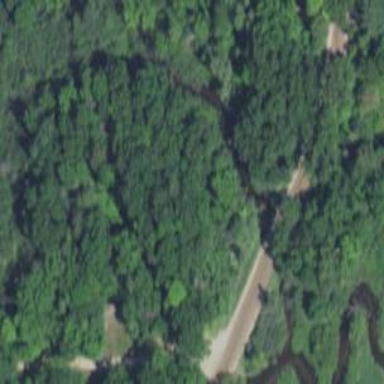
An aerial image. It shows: Path leading to bridge.